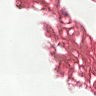
Metastatic tissue present: no